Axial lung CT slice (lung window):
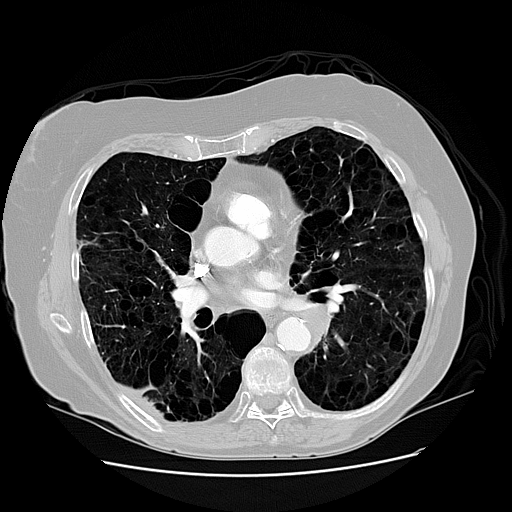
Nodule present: yes
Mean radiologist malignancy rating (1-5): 2